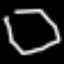
Label: octagon